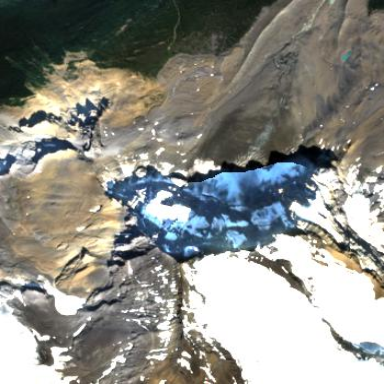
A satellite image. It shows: Majestic glacier in the distance.